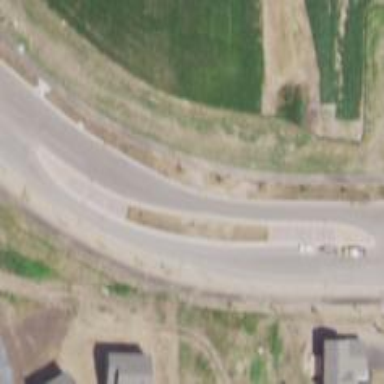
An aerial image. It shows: Tertiary road.